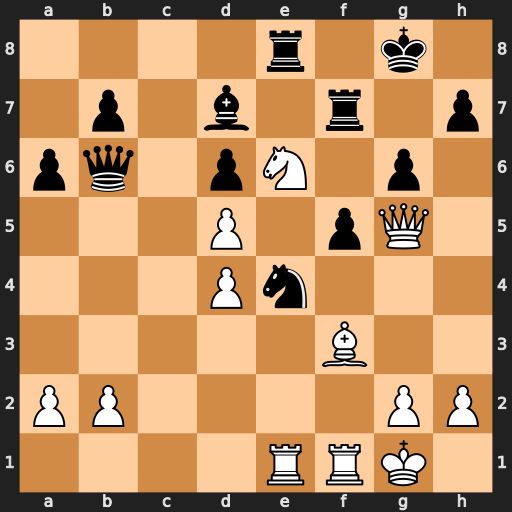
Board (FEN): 4r1k1/1p1b1r1p/pq1pN1p1/3P1pQ1/3Pn3/5B2/PP4PP/4RRK1
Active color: w
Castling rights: -
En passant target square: -
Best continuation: Bxe4 Bxe6 dxe6 Qxd4+ Kh1